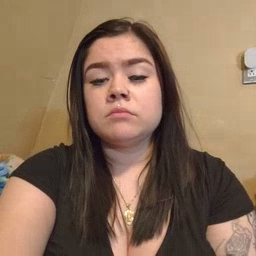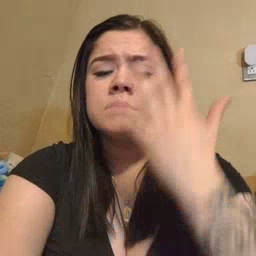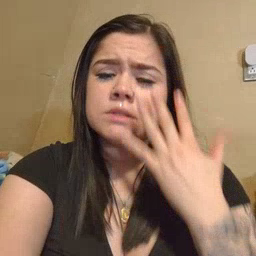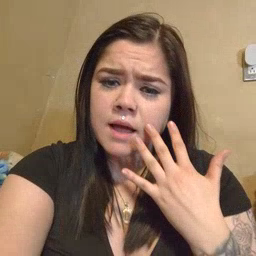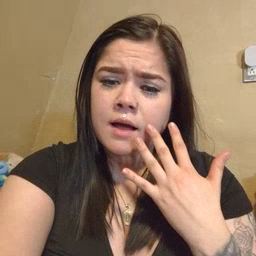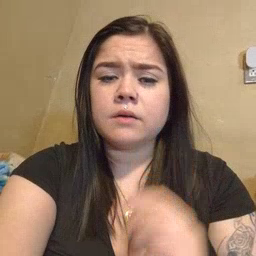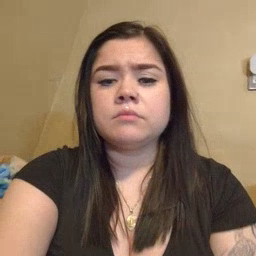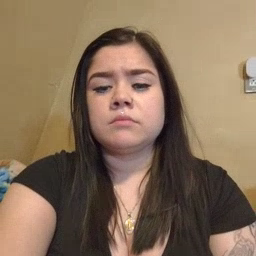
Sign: sad